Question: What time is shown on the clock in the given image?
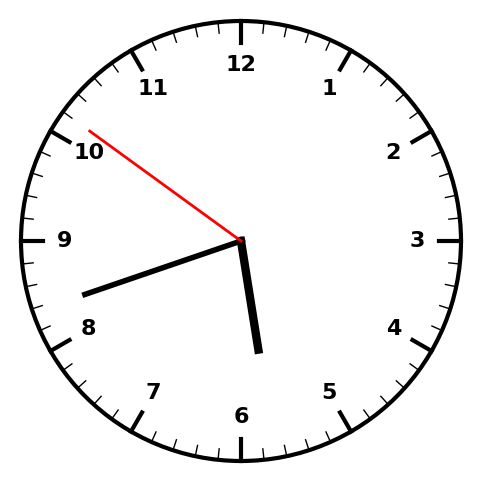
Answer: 05:41:51